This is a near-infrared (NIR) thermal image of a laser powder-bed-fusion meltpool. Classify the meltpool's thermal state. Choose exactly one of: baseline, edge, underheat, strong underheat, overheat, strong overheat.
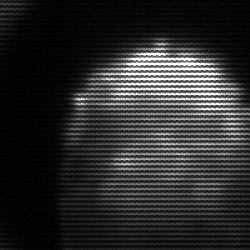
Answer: edge